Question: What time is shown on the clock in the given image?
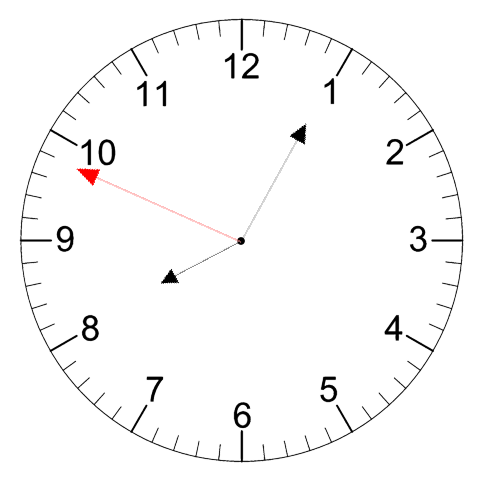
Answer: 08:04:49